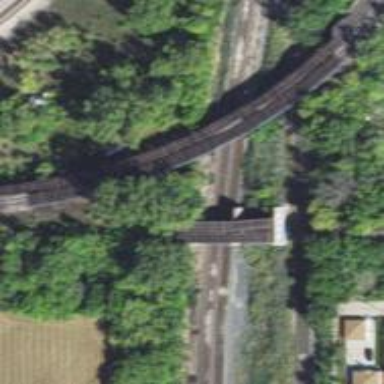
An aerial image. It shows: Man-made bridge.